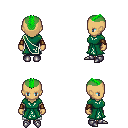
a pixel art fantasy rpg character, female body template, human, tanned skin, sash dress, white pants, green short mohawk hairstyle, cloth bracers, metal boots, four views (front, back, left, right), 2x2 character sprite sheet, small pixel art, hard edges, no anti-aliasing